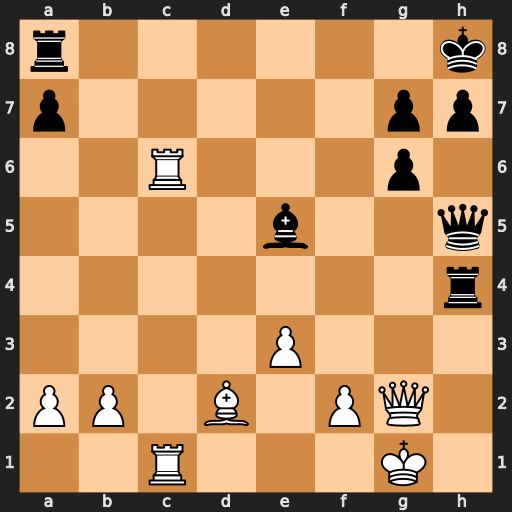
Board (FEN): r6k/p5pp/2R3p1/4b2q/7r/4P3/PP1B1PQ1/2R3K1
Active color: w
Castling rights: -
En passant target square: -
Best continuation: Rc8+ Rxc8 Rxc8#